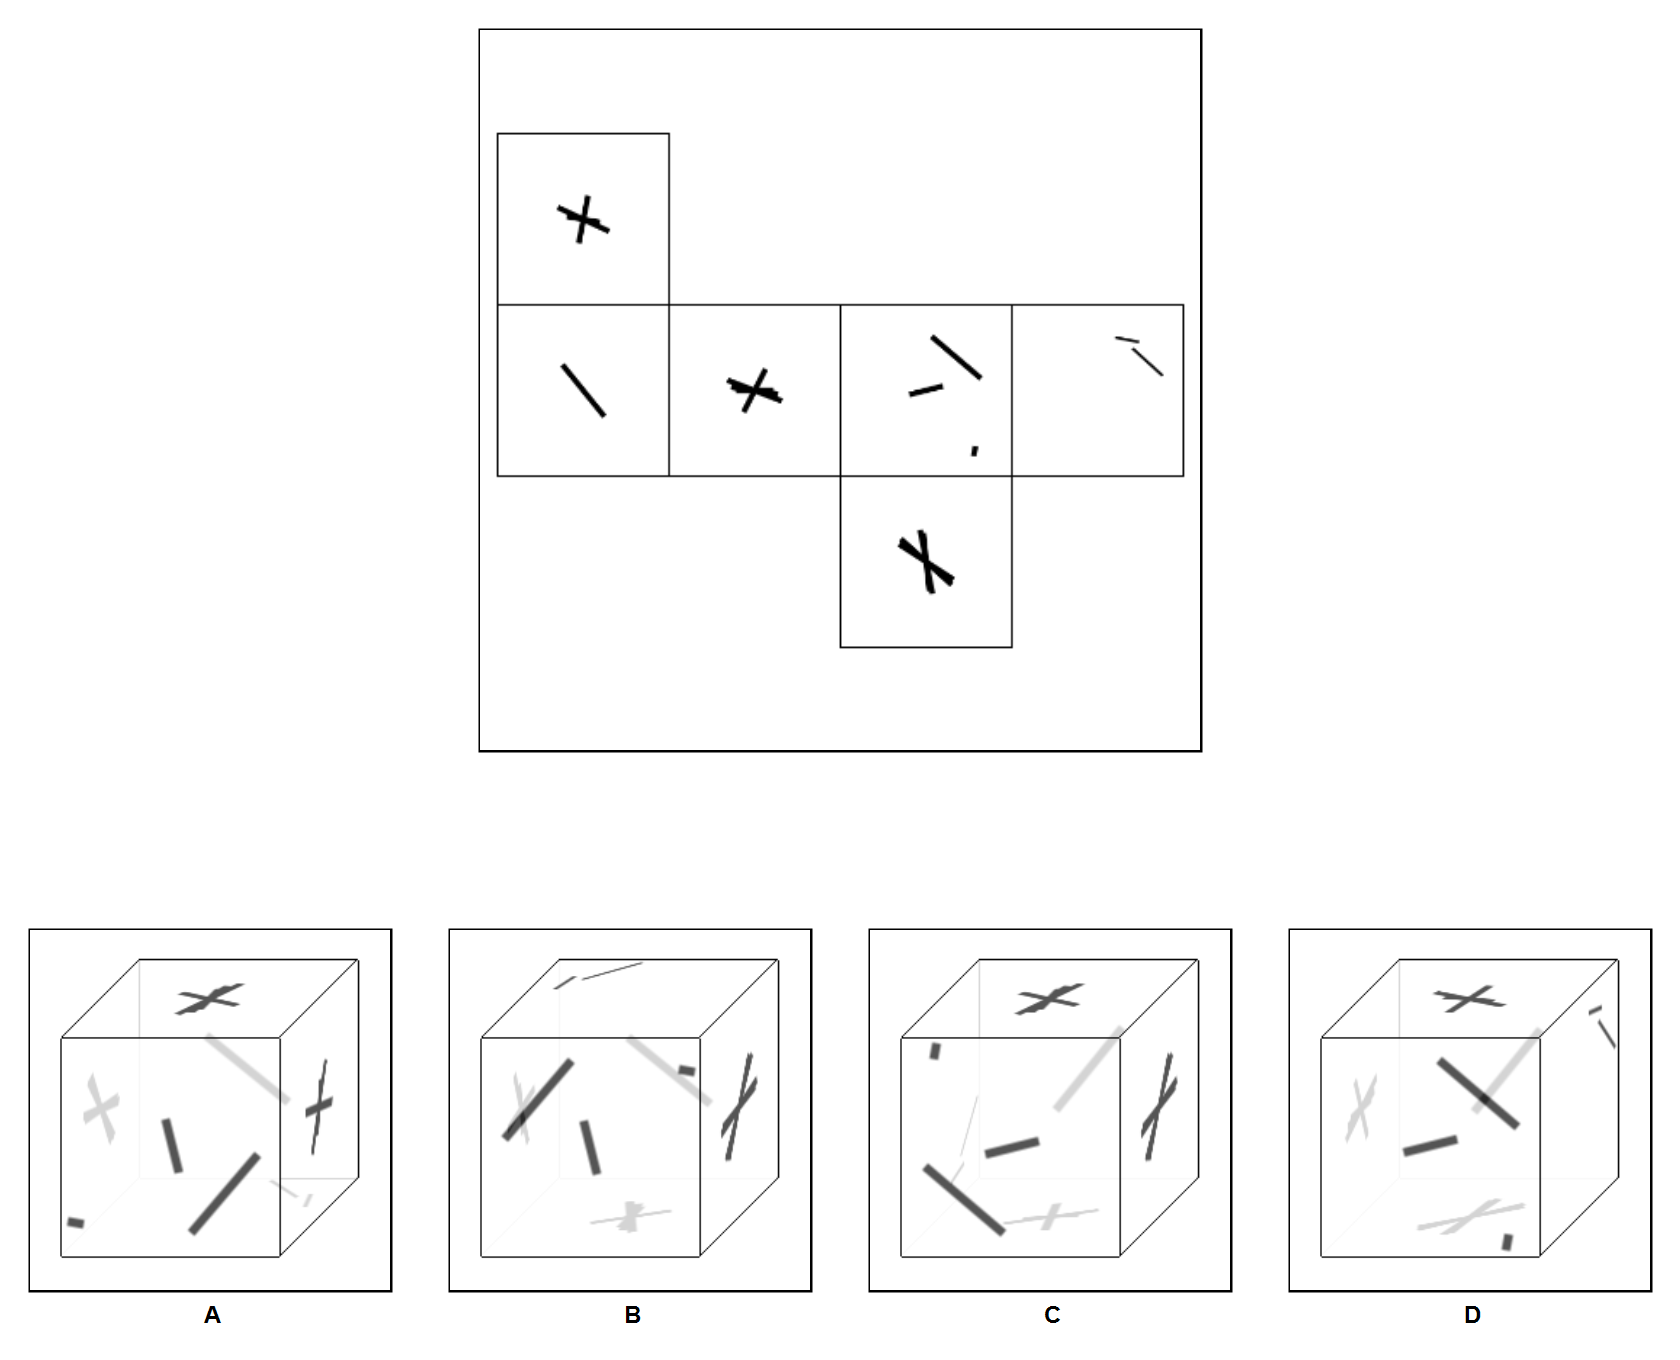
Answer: C